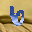
Label: 6